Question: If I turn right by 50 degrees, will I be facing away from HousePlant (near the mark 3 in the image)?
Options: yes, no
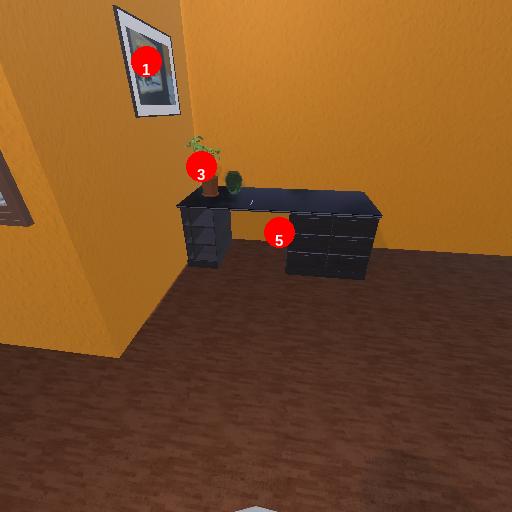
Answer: yes